Question: I am a starter of Drupal 7.
I like the "Busy" theme a lot, especially this one in its screenshot of demos.

Yet, after I installed this theme, it seemed pretty far from what it looks like in the screenshot above. I tried to customize it but so far, I did not make much progress.
I see a lot of people saying this theme is good. The usage statistic shows a lot of websites are using this theme. I do like its neat layout, but as a starter, I really need some advice on how to work with this theme. How to make it look like the screenshot?
Any advice is appreciated.
Thanks,
Milo
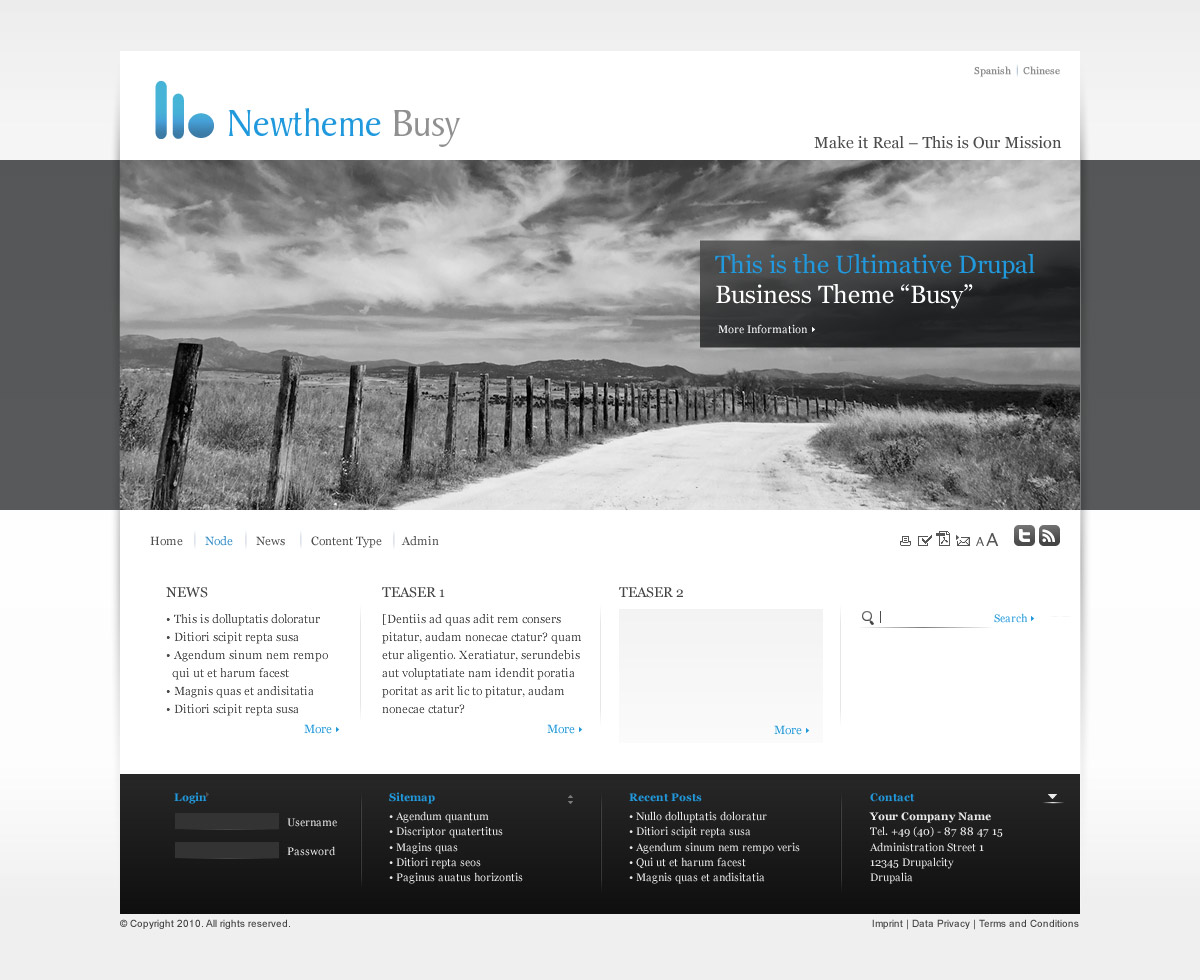
Answer: What exactly are you having trouble with?
I don't know your level of experience with Drupal so I'm just going to give you a couple ideas.
If you go to (yourSiteName)/admin/structure/block/demo/busy it will show a demo of where you can place blocks on the page to make your site look more like the picture.
(yourSiteName)/admin/appearance/settings/busy will take you to the settings screen where you can change colors and toggle features on and off.
(yourSiteName)/admin/structure/block will take you to the blocks page where you can change the layout of each block and also configure individual blocks.
I hope this helps, if you can give a more detailed question, you'll probably get a better answer